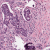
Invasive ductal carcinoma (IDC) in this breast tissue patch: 1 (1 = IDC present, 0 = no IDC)